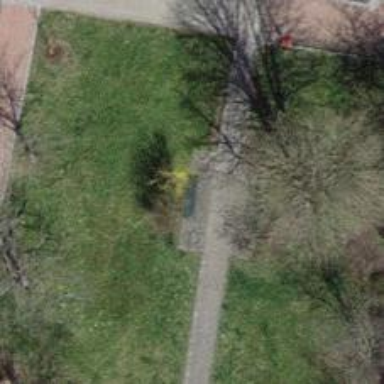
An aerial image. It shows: Bench for seating.